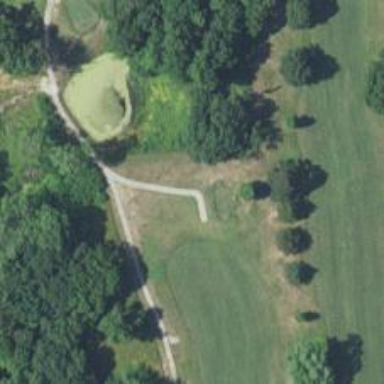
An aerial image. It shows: Service road used as golf cart path.